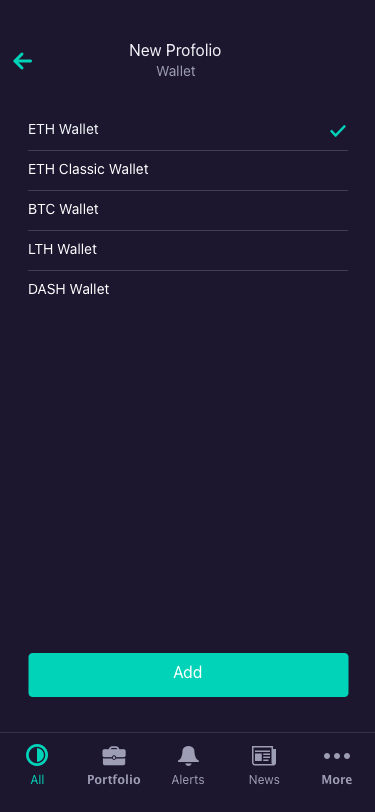
Text in this UI design:
New Profolio
Wallet
All
Portfolio
Alerts
News
More
ETH Wallet
ETH Classic Wallet
BTC Wallet
LTH Wallet
DASH Wallet
Add